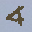
Label: 4